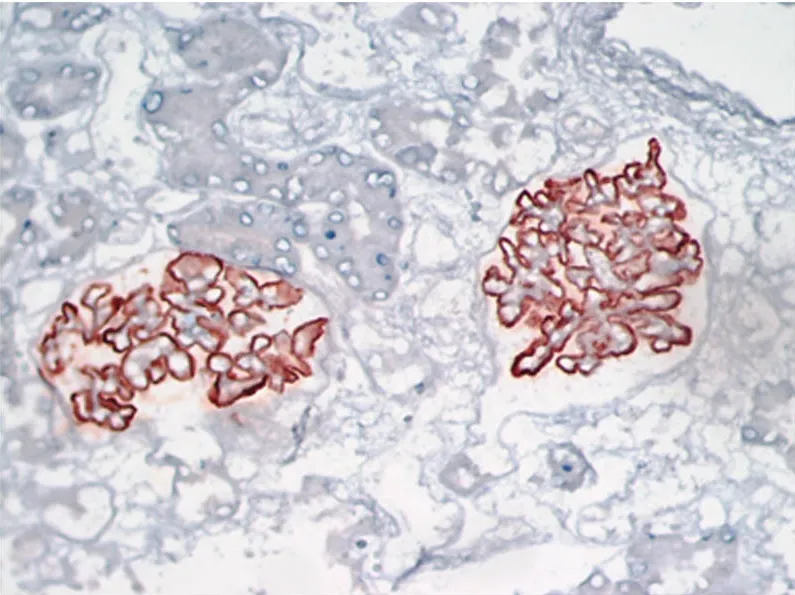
Immunohistochemical analysis of the kidney reveals PLA2R++ (400x).
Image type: pathology (immunostaining)